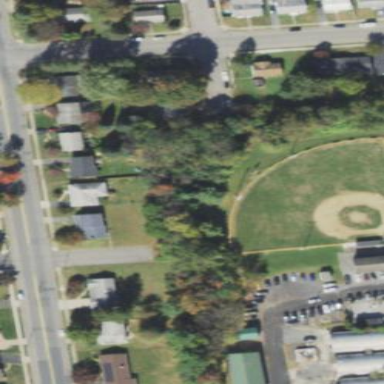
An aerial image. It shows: Baseball pitch for leisure and sports activities.